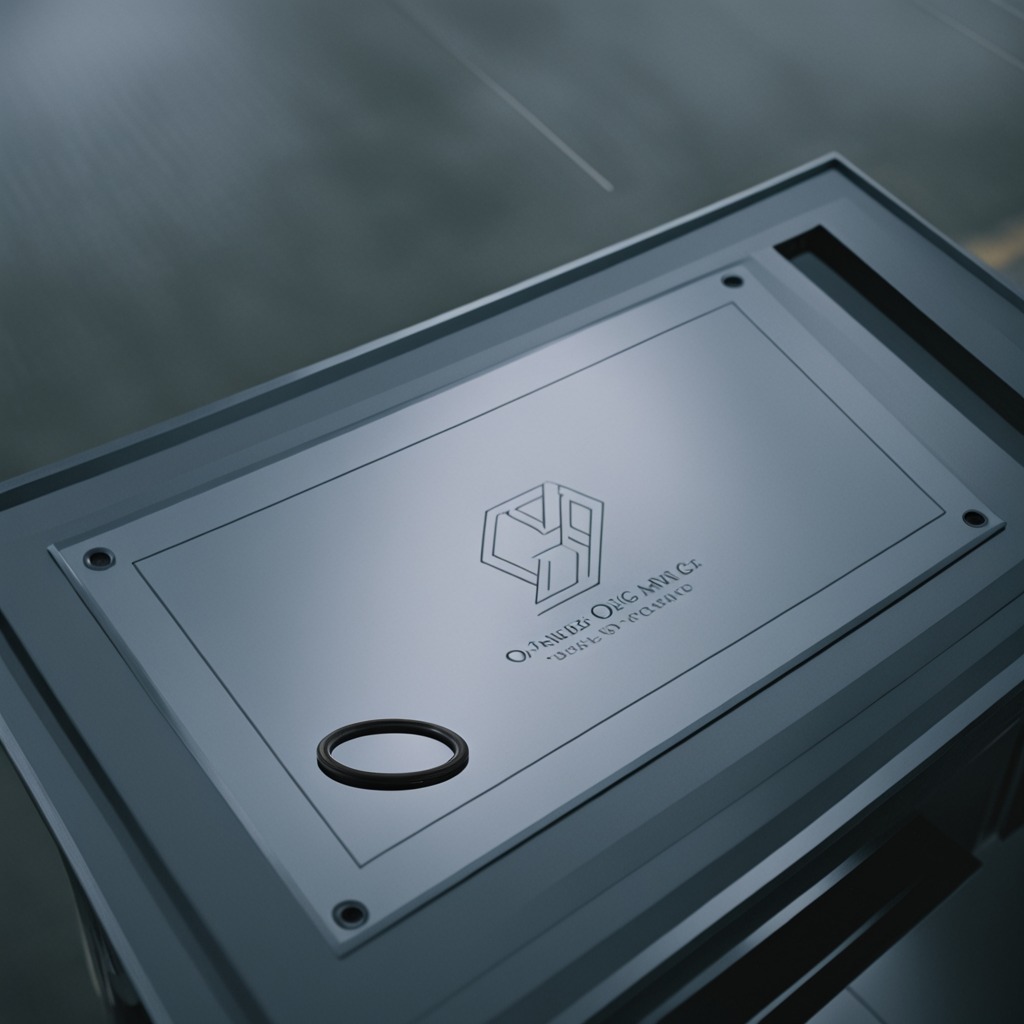
A rubber O-ring is lying on the toolbox surface in the airplane hangar workshop.